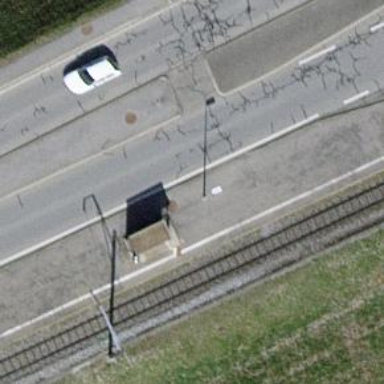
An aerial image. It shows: Halt on the railway.